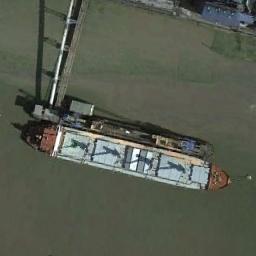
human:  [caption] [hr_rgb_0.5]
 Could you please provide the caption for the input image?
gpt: There is a ship in the green water on the shore .

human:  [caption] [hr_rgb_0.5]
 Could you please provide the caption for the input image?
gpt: There are two ships of different sizes at sea .

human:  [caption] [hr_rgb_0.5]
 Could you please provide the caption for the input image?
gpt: An orange and light blue general cargo ship docked by the dock .

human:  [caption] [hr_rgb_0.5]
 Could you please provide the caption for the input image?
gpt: The ship is docked at the dock and the water is dark green .

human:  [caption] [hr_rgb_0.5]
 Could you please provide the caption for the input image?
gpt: The ship is at the harbor .